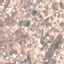
Land use / land cover: Residential